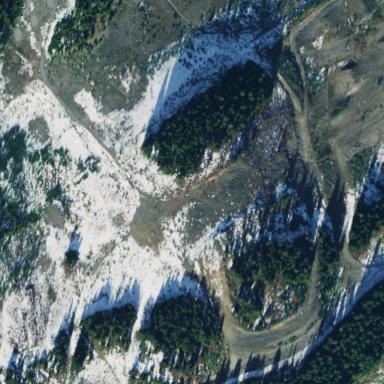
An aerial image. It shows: Advanced snow park with various features and obstacles for experienced skiers and snowboarders.